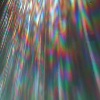
Label: sunburn